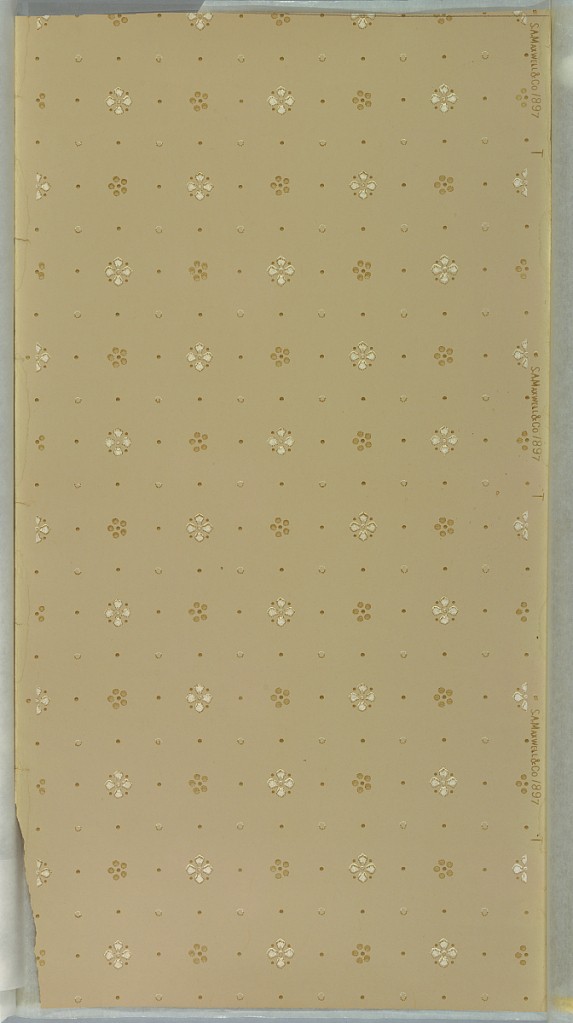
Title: Ceiling paper
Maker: Maxwell & Co., S.A., Chicago, Illinois, USA
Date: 1905–1915
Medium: Machine-printed paper
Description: Grid of stylized four-petal and five-petal floral motif, dots, and beaded circles. Ground is light brown. Printed in browns, white. Missing corner.
Printed in selvedge: "S. A. Maxwell & Co." "1897"